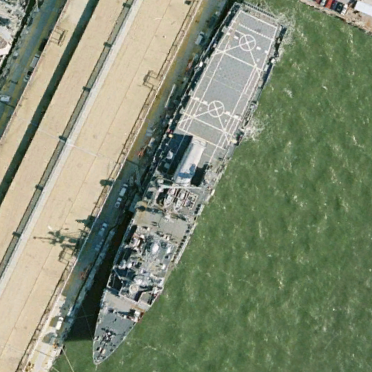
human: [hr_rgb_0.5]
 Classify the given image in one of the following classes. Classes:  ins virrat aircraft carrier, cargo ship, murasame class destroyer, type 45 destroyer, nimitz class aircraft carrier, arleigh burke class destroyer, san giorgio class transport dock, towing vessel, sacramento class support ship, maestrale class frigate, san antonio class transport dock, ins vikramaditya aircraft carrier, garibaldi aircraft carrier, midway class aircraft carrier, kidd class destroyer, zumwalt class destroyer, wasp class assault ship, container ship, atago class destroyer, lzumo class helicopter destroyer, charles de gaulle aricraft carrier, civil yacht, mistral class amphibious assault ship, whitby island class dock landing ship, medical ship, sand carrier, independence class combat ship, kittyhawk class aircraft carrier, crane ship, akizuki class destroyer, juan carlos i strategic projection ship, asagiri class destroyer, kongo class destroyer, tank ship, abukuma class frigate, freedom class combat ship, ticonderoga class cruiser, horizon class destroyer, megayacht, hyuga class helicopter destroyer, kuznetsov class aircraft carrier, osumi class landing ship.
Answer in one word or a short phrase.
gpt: Whitby Island class dock landing ship